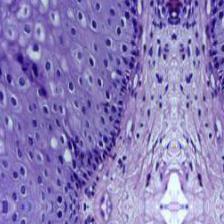
Diagnosis: Normal